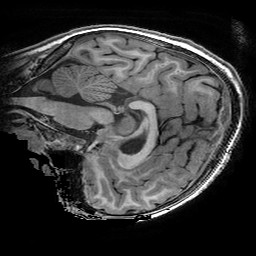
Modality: T1w
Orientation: sagittal
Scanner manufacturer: ge
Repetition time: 0.008096 s
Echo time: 0.00318 s